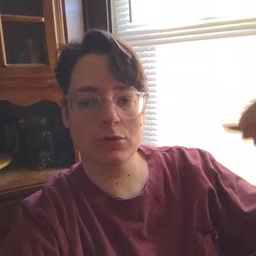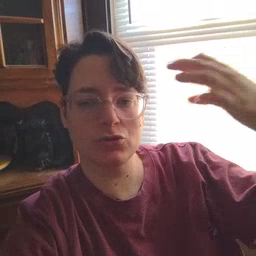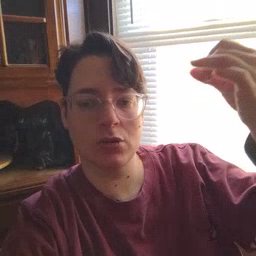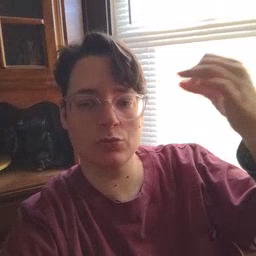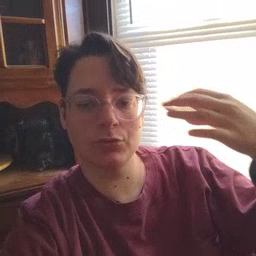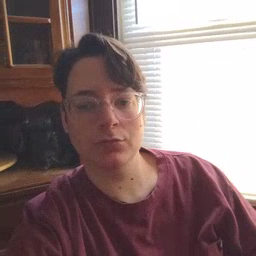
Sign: shower